Question: I'm using a webgrid to display the data and it displays the data in alternate and i have hard-coded the background color in one of the row and it works fine with one but not with the other, i'm not sure if this is the right approach to do.
my question is: how can I make it transparent to the background?
here is the pic:

here is the source code:
'''
<tr class="webgrid-row-style">
<td><input readonly name="rowNumber_0" value="1" style="width:40px;border:0; background-color:#F5F5F5;" /></td>
<td><input type="text" id="Location" name="location_0" value="DATA CENTER" style="width:250px;" /></td>
<td><input type="text" id="RackShelf" name="rack_0" value="23" style="width:50px;"/></td>
<td><input type="text" id="DCLocation" name="dcLocation_0" value="71-" /></td>
<td><input type="text" id="Customer" name="customer_0" value="worth" style="width:250px;" /></td>
<td><input type="text" id="SerialNumber" name="serialNumber_0" value="5" /></td>
<td><input type="text" id="Location" name="location_0" value="DATA CENTER" /></td>
</tr>
<tr class="webgrid-alternating-row">
<td><input readonly name="rowNumber_1" value="2" style="width:40px;border:0; background-color:#F5F5F5;" /></td>
<td><input type="text" id="Location" name="location_1" value="DATA CENTER" style="width:250px;" /></td>
<td><input type="text" id="RackShelf" name="rack_1" value="9" style="width:50px;"/></td>
<td><input type="text" id="DCLocation" name="dcLocation_1" value="BD37:" /></td>
<td><input type="text" id="Customer" name="customer_1" value="Family Services" style="width:250px;" /></td>
<td><input type="text" id="SerialNumber" name="serialNumber_1" value="USE" /></td>
<td><input type="text" id="Location" name="location_1" value="DATA CENTER" /></td>
</tr>
'''
//css
'''
.webgrid-row-style {
padding: 3px 7px 2px;
background-color: #FFFFFF;
}
.webgrid-alternating-row {
background-color: #F5F5F5;
padding: 3px 7px 2px;
}
'''
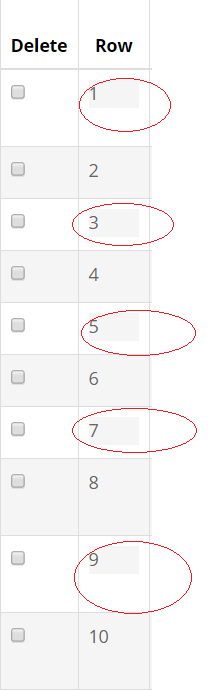
Answer: You can use:
'''
background-color: transparent;
'''
for both ,
'''
.webgrid-row-style, .webgrid-alternating-row {
background-color: transparent
}
'''
and since you're using an 'input' in each 'td', add this style too
'''
.webgrid-row-style td input, .webgrid-alternating-row td input{
background-color: transparent
}
'''
<URL>